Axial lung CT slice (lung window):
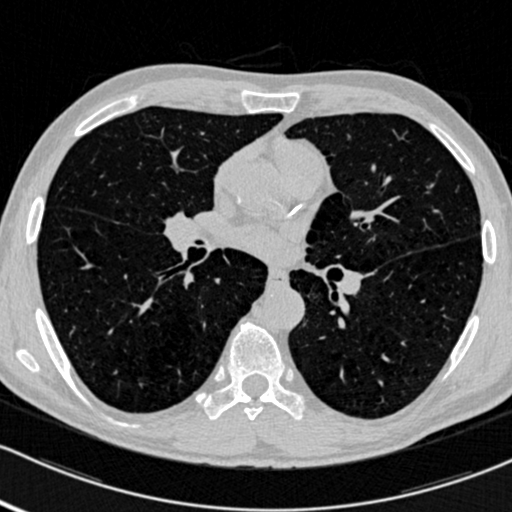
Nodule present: no